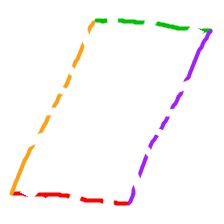
Shape: parallelogram